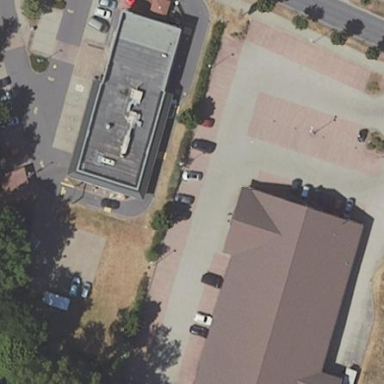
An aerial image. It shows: Retail area.